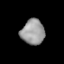
Tissue: lung
Cell type: Epithelial cells
Senescence score: 0.1879
Nuclear area (px): 577
Mean DAPI intensity: 154.002